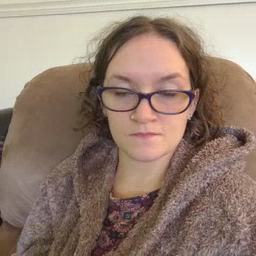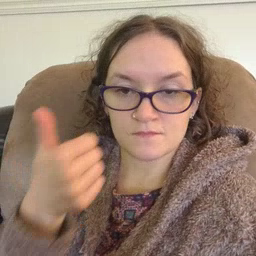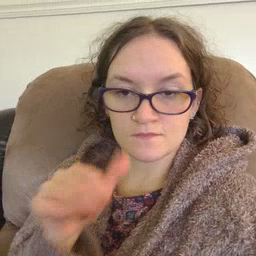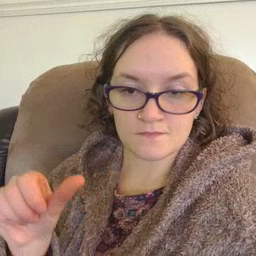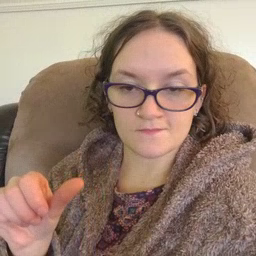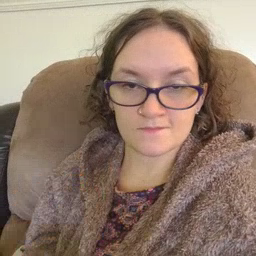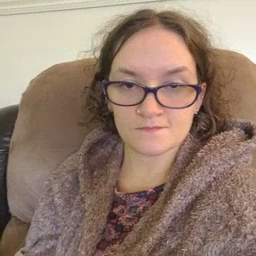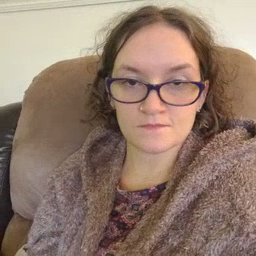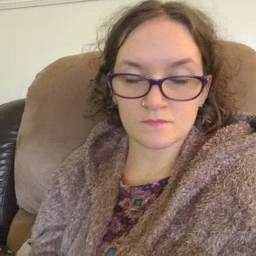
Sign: any